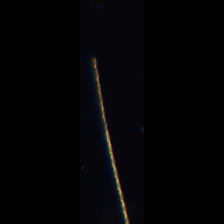
Taxon: Leptocylindrus
Group: Diatoms